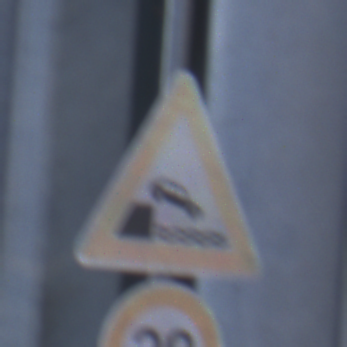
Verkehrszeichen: Ufer
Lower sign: Geschwindigkeit30
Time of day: SunriseSunset
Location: Outdoor (Urban)
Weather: Clear
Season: NotSpecified
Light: Natural